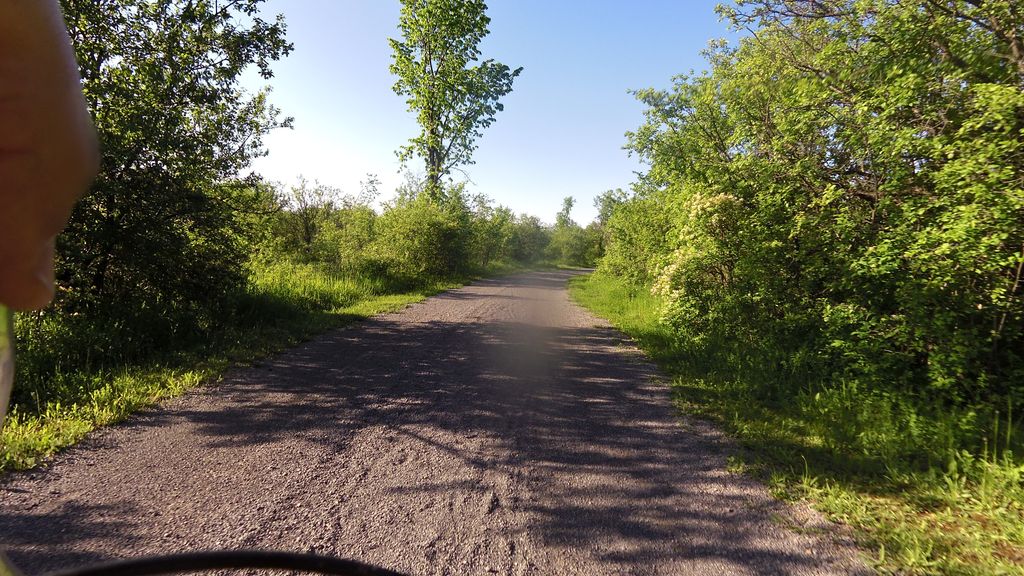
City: ottawa-gatineau